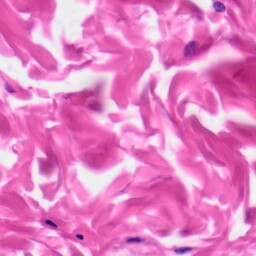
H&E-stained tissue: Skin